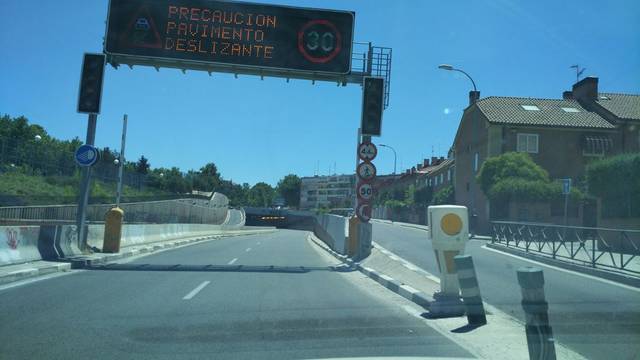
Region: Spain
Coordinates: 40.468, -3.713